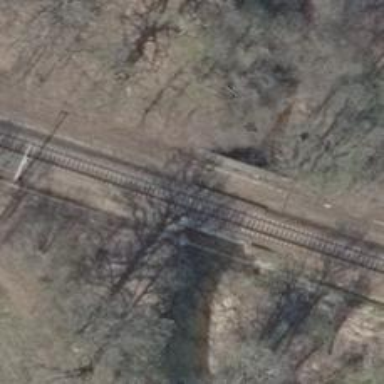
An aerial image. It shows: Railway bridge with electrified contact lines.